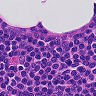
Metastatic tissue present: no